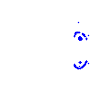
Particle: kaon